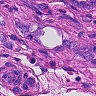
Metastatic tissue present: yes